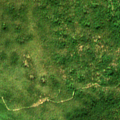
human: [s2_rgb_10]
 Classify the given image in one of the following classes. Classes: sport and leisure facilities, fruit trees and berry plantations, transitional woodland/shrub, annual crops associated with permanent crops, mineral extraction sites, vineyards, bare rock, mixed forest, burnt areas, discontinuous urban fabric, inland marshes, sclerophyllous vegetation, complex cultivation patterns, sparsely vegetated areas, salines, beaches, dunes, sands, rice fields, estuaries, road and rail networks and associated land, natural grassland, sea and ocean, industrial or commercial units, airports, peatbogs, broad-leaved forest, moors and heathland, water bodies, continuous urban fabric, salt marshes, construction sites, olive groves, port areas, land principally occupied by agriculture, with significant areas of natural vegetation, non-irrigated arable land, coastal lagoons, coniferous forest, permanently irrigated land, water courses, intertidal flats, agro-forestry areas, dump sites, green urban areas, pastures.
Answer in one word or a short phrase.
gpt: broad-leaved forest